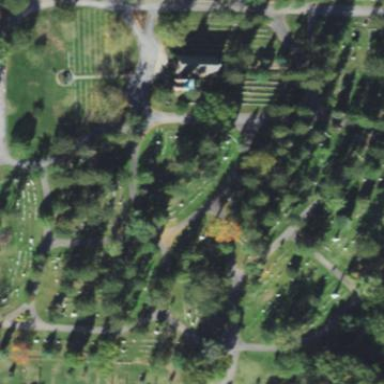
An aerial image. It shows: Historical memorial located in graveyard.